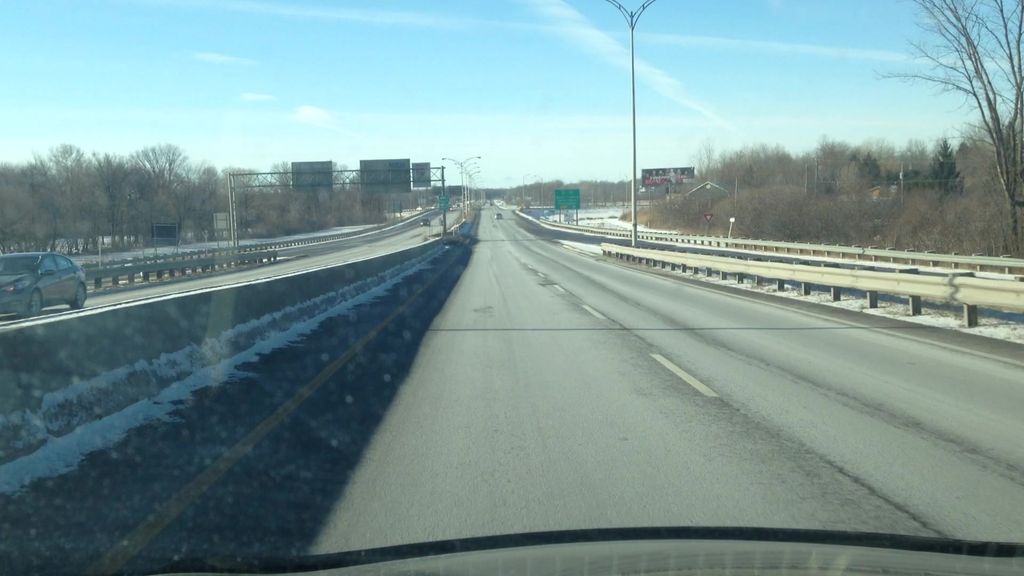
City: montreal